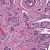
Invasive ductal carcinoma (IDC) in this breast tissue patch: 1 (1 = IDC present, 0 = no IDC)